Interaction volume radius: 10 \u00c5
Interaction volume height: 20 \u00c5
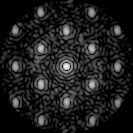
Disorder parameter: 0.3184